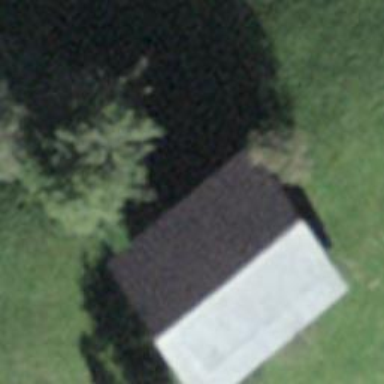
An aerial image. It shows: Rural barn.